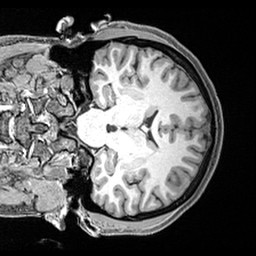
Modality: T1w
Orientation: coronal
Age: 24
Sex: female
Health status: healthy
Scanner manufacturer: siemens
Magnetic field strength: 3 T
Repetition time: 2.4 s
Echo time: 0.00217 s